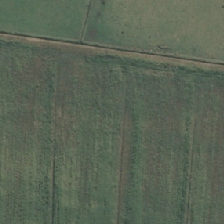
Land cover: shortrotation_cropland